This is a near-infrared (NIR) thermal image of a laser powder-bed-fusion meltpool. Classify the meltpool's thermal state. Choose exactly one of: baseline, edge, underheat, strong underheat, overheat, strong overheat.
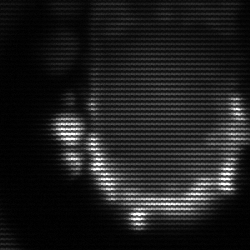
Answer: baseline